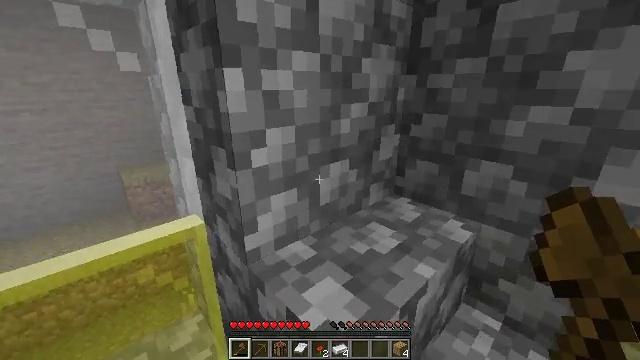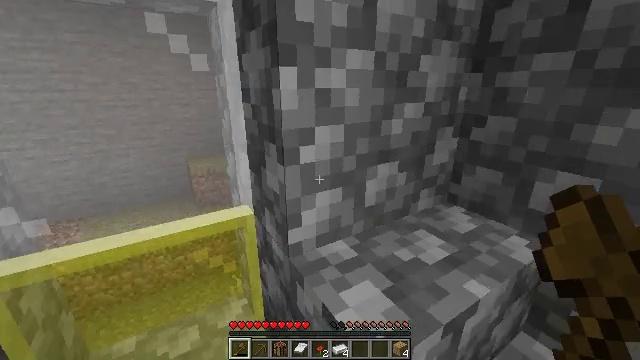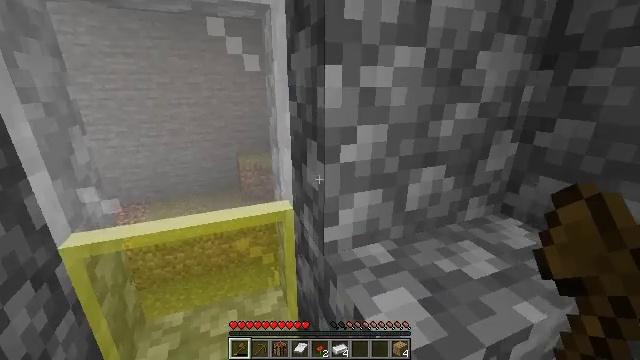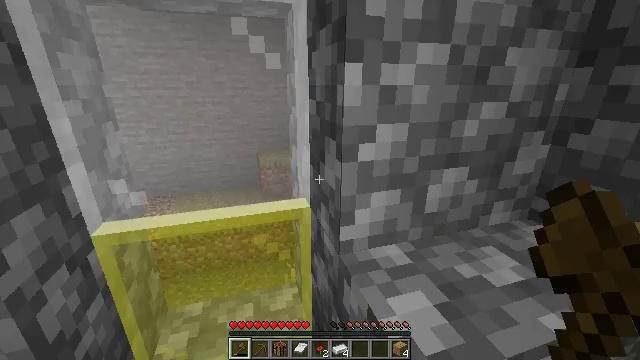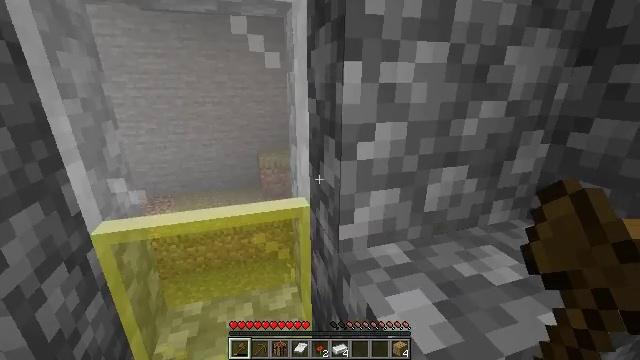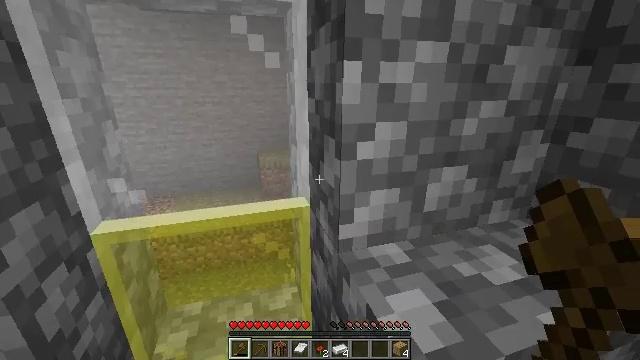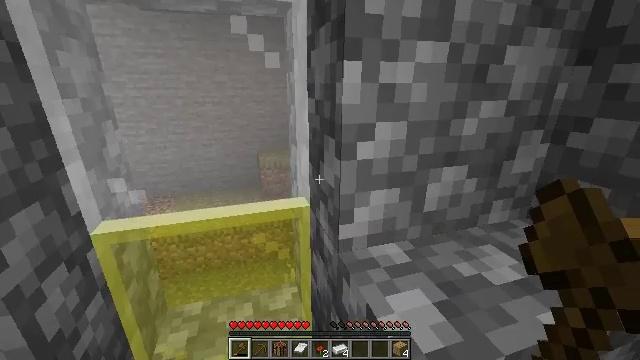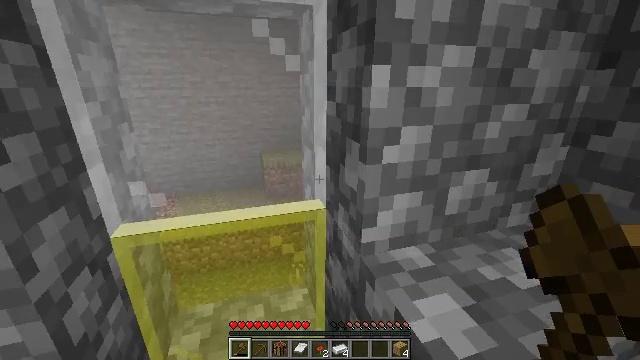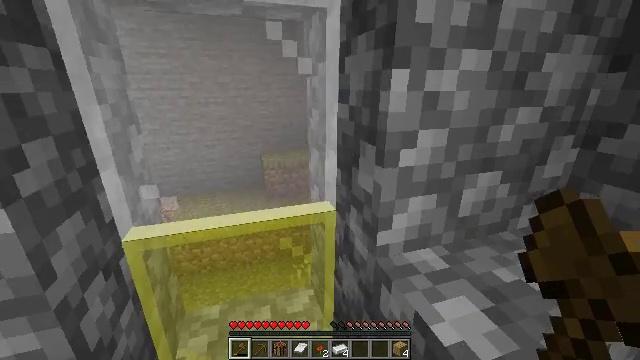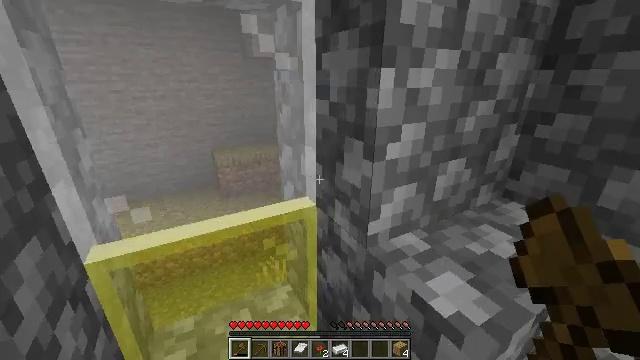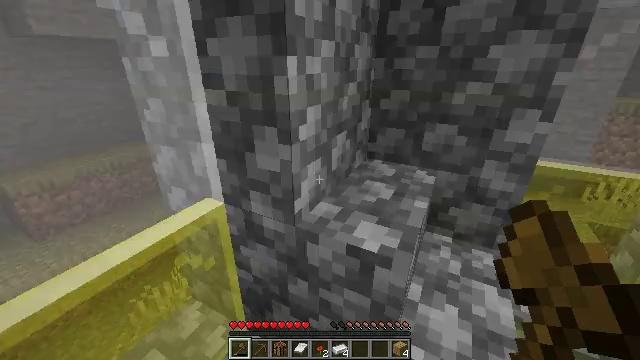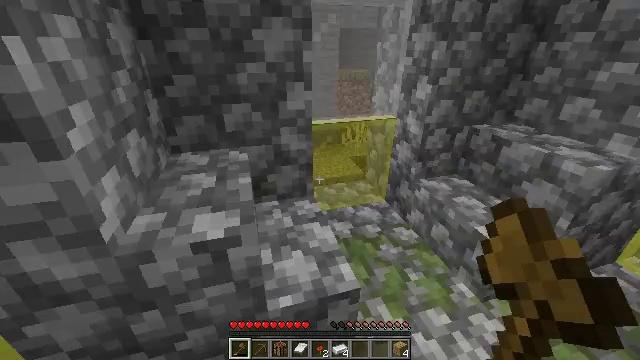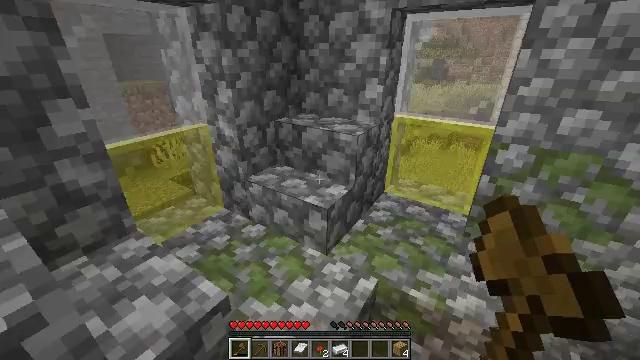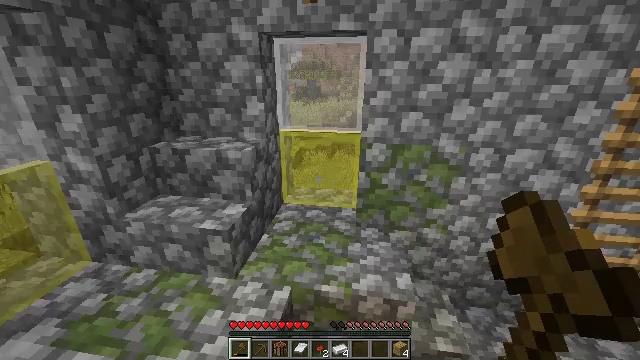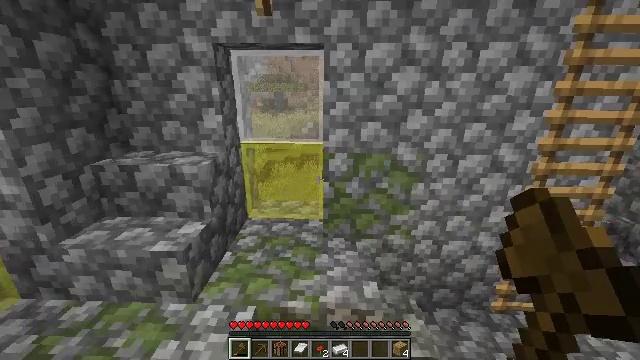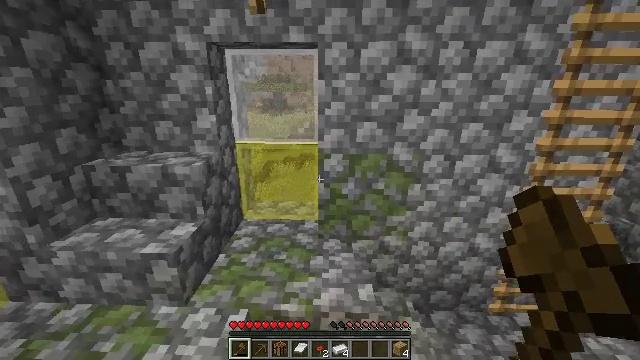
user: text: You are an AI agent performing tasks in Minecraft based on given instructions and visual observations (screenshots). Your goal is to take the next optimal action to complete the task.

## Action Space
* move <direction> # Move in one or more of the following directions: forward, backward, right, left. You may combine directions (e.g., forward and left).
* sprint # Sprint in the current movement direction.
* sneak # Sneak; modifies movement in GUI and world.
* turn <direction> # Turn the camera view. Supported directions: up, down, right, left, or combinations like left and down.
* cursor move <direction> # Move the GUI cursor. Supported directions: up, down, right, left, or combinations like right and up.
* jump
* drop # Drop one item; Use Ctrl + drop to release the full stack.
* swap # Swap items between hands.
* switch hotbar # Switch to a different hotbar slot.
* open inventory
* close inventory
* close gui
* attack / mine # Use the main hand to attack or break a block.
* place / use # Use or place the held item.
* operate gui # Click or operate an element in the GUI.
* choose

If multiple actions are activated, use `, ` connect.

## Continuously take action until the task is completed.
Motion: motion action
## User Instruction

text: Put three wheat in a row on the crafting grid to craft bread.
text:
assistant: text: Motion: turn left
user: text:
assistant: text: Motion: turn left
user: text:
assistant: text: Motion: turn left
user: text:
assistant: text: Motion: no_op
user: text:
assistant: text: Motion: no_op
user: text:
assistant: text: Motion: no_op
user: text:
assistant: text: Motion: move left
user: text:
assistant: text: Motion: move left
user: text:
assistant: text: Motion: move left, turn right and down
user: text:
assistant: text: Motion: move left, turn right and down
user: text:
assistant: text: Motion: turn right and down
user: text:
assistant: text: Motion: turn right and up
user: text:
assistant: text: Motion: turn right and up
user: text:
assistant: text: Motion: move forward and move right, turn right and up
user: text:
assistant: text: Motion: move forward and move right
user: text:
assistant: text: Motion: move forward and move right
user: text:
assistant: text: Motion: move forward and move right
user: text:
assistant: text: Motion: move forward and move right
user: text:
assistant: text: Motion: move forward and move right
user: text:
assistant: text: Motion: move forward and move right
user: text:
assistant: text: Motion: move forward and move right
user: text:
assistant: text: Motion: move forward and move right
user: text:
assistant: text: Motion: move forward and move right, turn right and up
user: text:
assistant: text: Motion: move forward and move right, turn right and up
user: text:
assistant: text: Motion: move forward and move right, turn right
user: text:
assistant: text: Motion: move forward and move right, turn right
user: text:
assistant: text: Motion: move forward and move right, turn right
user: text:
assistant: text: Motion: move forward and move right, turn right
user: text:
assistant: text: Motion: move forward and move right
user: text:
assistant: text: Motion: move forward and move right